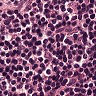
Metastatic tissue present: no